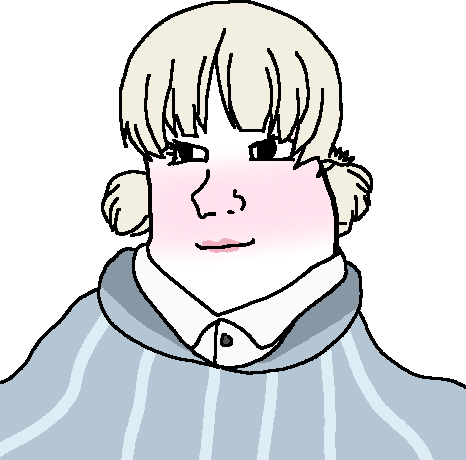
Label: 5_Shroomjak